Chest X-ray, PA view. Patient: 59 years old, sex M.
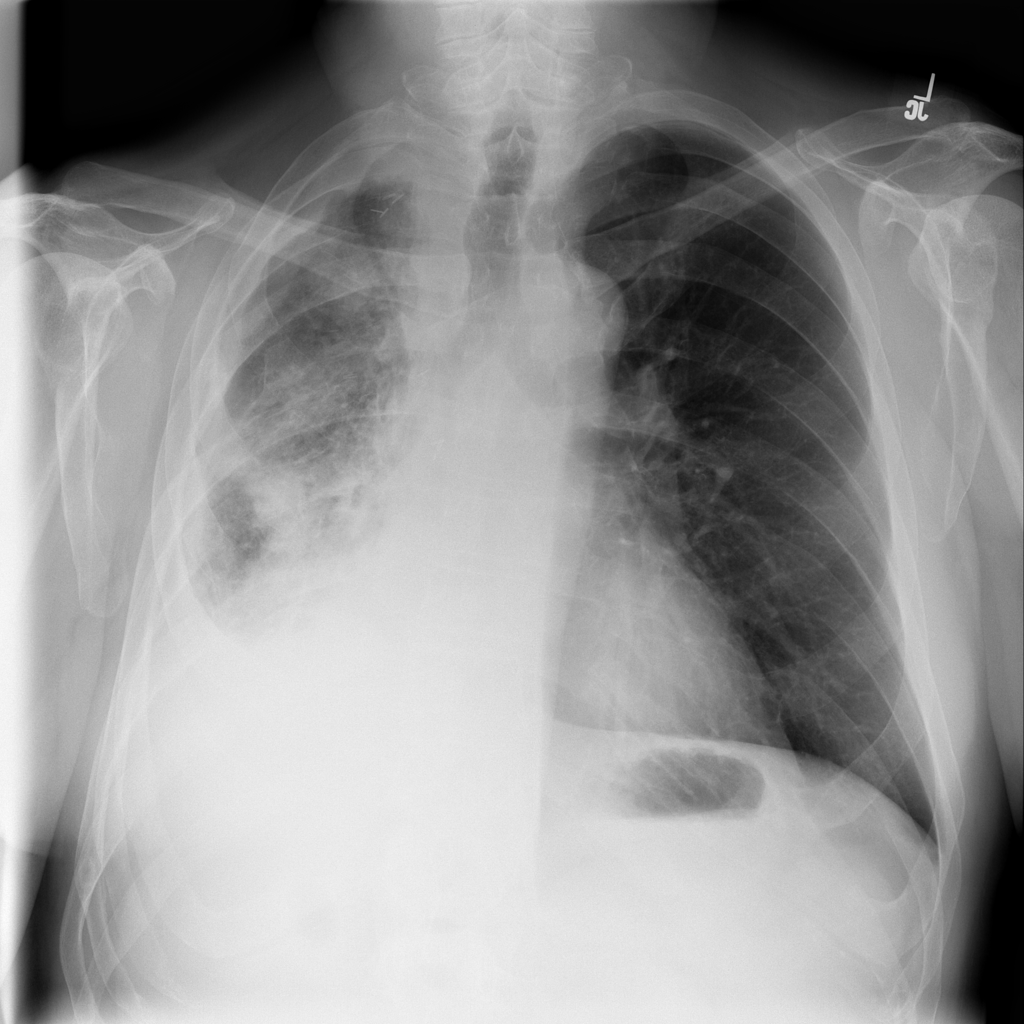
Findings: Effusion, Infiltration, Mass